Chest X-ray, AP view. Patient: 51 years old, sex F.
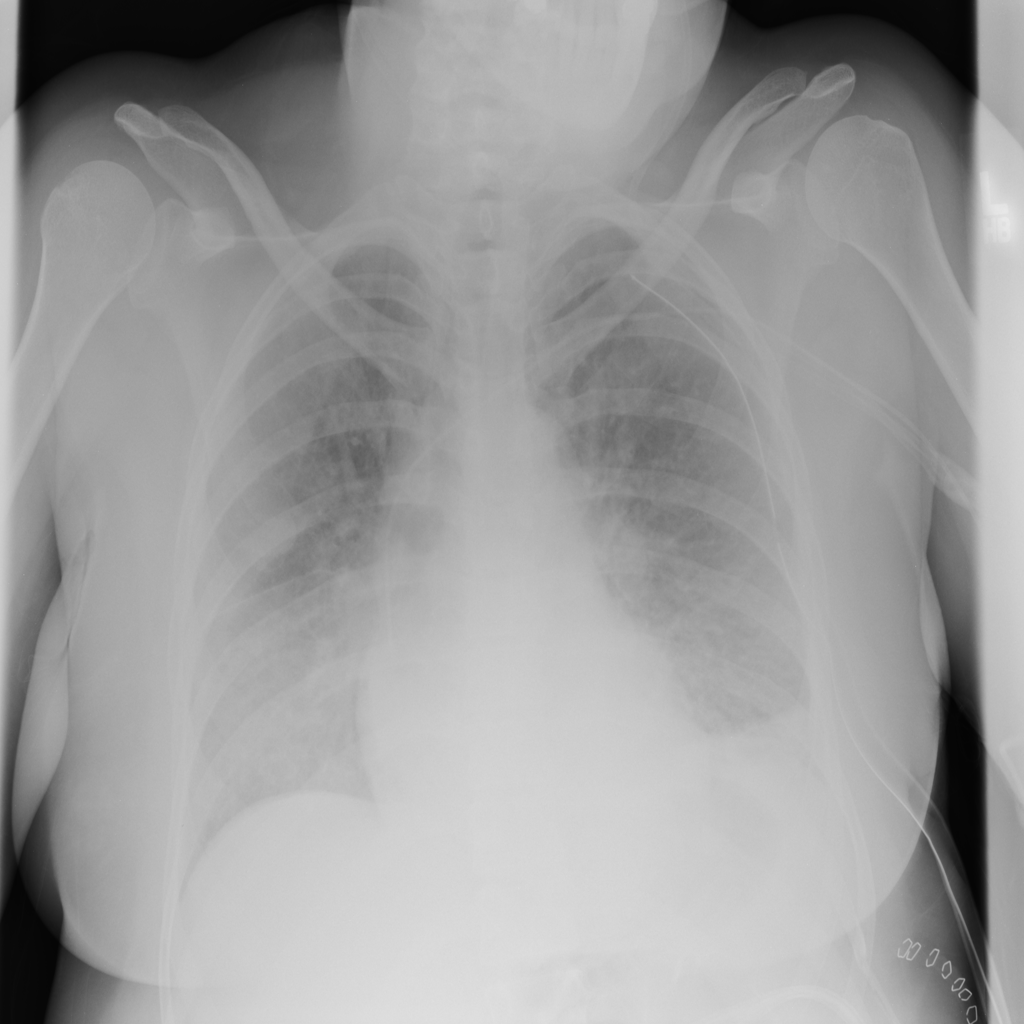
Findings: Nodule